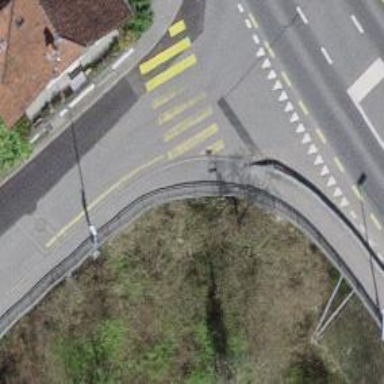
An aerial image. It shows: Kerb serving as barrier.